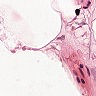
Metastatic tissue present: no